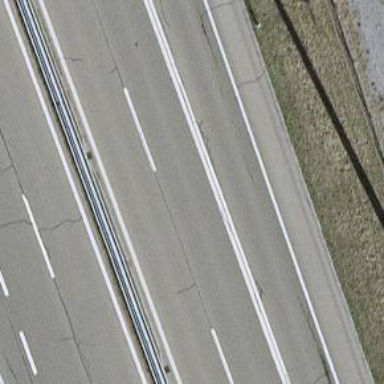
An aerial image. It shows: Motorway junction.